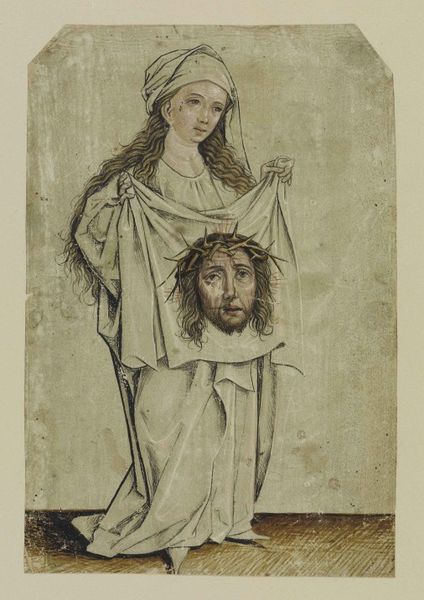
Titel: Heilige Veronika
Künstler: Anonym (15. Jh. D)
Standort: Karlsruhe
Institution: Staatliche Kunsthalle Karlsruhe
Schlagwörter: fuß, gemälde, gott, hand, kopf, mann, schatten, umhang, weiß, aquarell, gelb, mädchen, braun, finger, frau, frisur, grau, haar, hell, holz, kleid, mund, nase, ohr, schwarz, stirn, zeichnung, zimmer, blick, schal, schleier, tuch, beige, haube, bart, blond, hemd, wand, augen, falten, gesicht, halten, haupt, inkarnat, kleidung, lang, leinen, spitze, stehen, trauer, bild, bildnis, hals, hände, portrait, kirche, boden, gewand, haare, lange haare, mantel, stoff, tücher, krone, locken, renaissance, traurig, deutschland, schürze, farbig, schuhe, graphik, klein, monochrom, dielen, unglück, church, crown, hands, oil, people, religious, robes, throne, white, women, black, carpet, dress, face, female, funeral, green, grey, hair, lady, nose, old, painting, robe, room, spitz, symbolism, wall, weiblich, woman, yellow, kopftuch, wandmalerei, ganzfigurig, blanket, gown, picture, pink, print, sheet, brown, deutsch, floor, faltenwurf, zeigen, abbild, blut, offen, religion, strahlen, weinen, druck, schraffur, lockig, nonne, koloriert, schraffiert, schuh, kranz, fleck, flecken, heiligenschein, wood, leintuch, sad, christus, jesus, jesus christus, kreuzigung, leichentuch, narbe, pieta, leid, leiden, schmerz, man, mittelalter, dornen, romanik, antlitz, girl, head, vera, death, boy, child, eyes, feet, heilige, fresko, dürer, drawing, paper, heilig, maria, magdalena, black and white, gaze, jesu, maria magdalena, mutter gottes, veronika, kopfschmuck, turban, color, cap, mother, wrinkles, sketch, haltend, beard, saint, story, abdruck, reliquie, christentum, dornenkrone, cross, fresco, tränen, leinentuch, dead, dornenkranz, virgin, flag, person, madonna, cloak, clothes, wreath, schnabelschuhe, shoes, ase, gothic, medieval, gekreuzigter, märtyrerin, grabtuch, süddeutsch, holbein, cloth, fingers, god, christ, passion, long, long hair, pale, dorn, horns, canvas, paint, gewandt, hochhalten, heil, schweisstuch, vera icon, vera ikon, veronica, paragone, miniature, christian, spätmittelalter, träne, christuskopf, leidend, mary, christianity, turin, schongauer, nordalpin, clothing, kron, prifil, tan, langes haar, round, standing, biblical, faith, dorne, symbol, pointy, hope, kill, schweiß, heilige veronika, imago, dornkrone, leidender, heads, veil, pointed, representation, pain, image, angesicht, despair, suffering, banner, icon, blood, catholic, crown of thorns, thorns, catholicism, sticks, crying, jesus christ, holding, resurrection, alone, symbolic, husband, wife, wavy, tear, linnen, disembodied, h, schmwerz, nazareth, 1200, panel, 1490, inri, nun, throat, tempera, dornenkron, tod bibel, hang, fraiu, spikes, es, mandylion, image of edessa, mary magdalen, iamge, free, goltik, medival, headcloth, religeous, show, wounds, pure, tempra, feminine, drame, innocent, thorn, nightcap, shroud, suffer, nessel, krönung, cry, ver icon, ver, eyes', zeichznung, haupt christi, abbild christi, hl. veronika, widow, ezeichnung, antzlitz, jesud, long robe, shrine, shorud, dornenkrönung, wear, jezus, ahir, crown of thrones, shrowd, turrin, burrial, believer, iconic, mans head, jesus grabtuch frau gewand, lijkwade, veroncia, tirban, jezys, hl  veronika, dürer umfeld, hochqualitätig, holding sheet, wrinkly, noodles, spagetti, tterspaper, crusifiction, pales, nightie